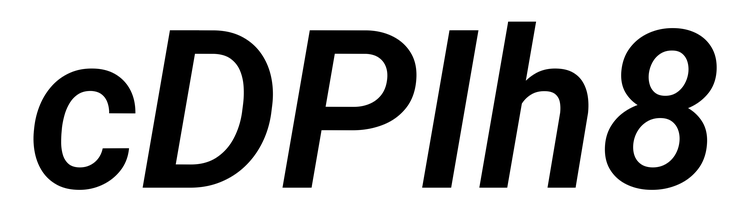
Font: Roboto-Italic_SemiBold_Italic